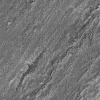
Atmospheric dust classification: not_dusty